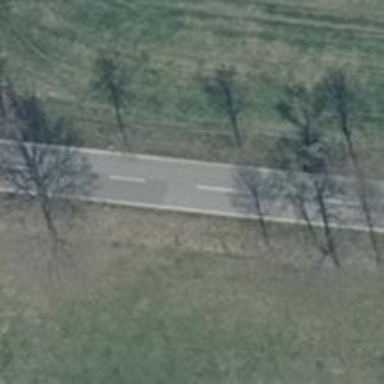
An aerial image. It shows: Tertiary road.